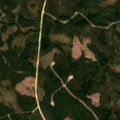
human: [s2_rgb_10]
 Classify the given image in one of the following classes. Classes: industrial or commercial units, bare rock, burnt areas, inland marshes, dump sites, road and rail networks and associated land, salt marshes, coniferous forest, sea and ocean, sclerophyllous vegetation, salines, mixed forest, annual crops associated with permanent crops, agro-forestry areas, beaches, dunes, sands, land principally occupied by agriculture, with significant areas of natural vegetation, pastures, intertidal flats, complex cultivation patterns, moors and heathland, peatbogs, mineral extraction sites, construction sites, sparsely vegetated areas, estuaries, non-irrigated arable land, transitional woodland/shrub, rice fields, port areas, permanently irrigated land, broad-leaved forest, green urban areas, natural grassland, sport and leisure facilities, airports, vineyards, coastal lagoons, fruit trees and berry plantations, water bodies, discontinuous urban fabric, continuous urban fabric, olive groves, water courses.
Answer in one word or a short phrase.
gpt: coniferous forest, transitional woodland/shrub